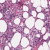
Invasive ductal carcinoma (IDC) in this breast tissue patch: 0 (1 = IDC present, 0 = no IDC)